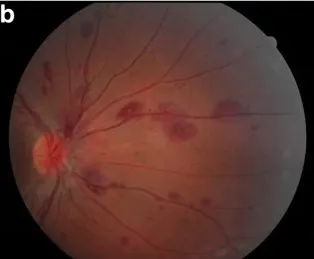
Fundoscopy of the right eye, showing bleeding across the whole retina and segmental signs of an unsharp (swollen) optic disc. B; Right eye: nasal retina.
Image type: ophthalmic_imaging (fundus_photograph)